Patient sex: F
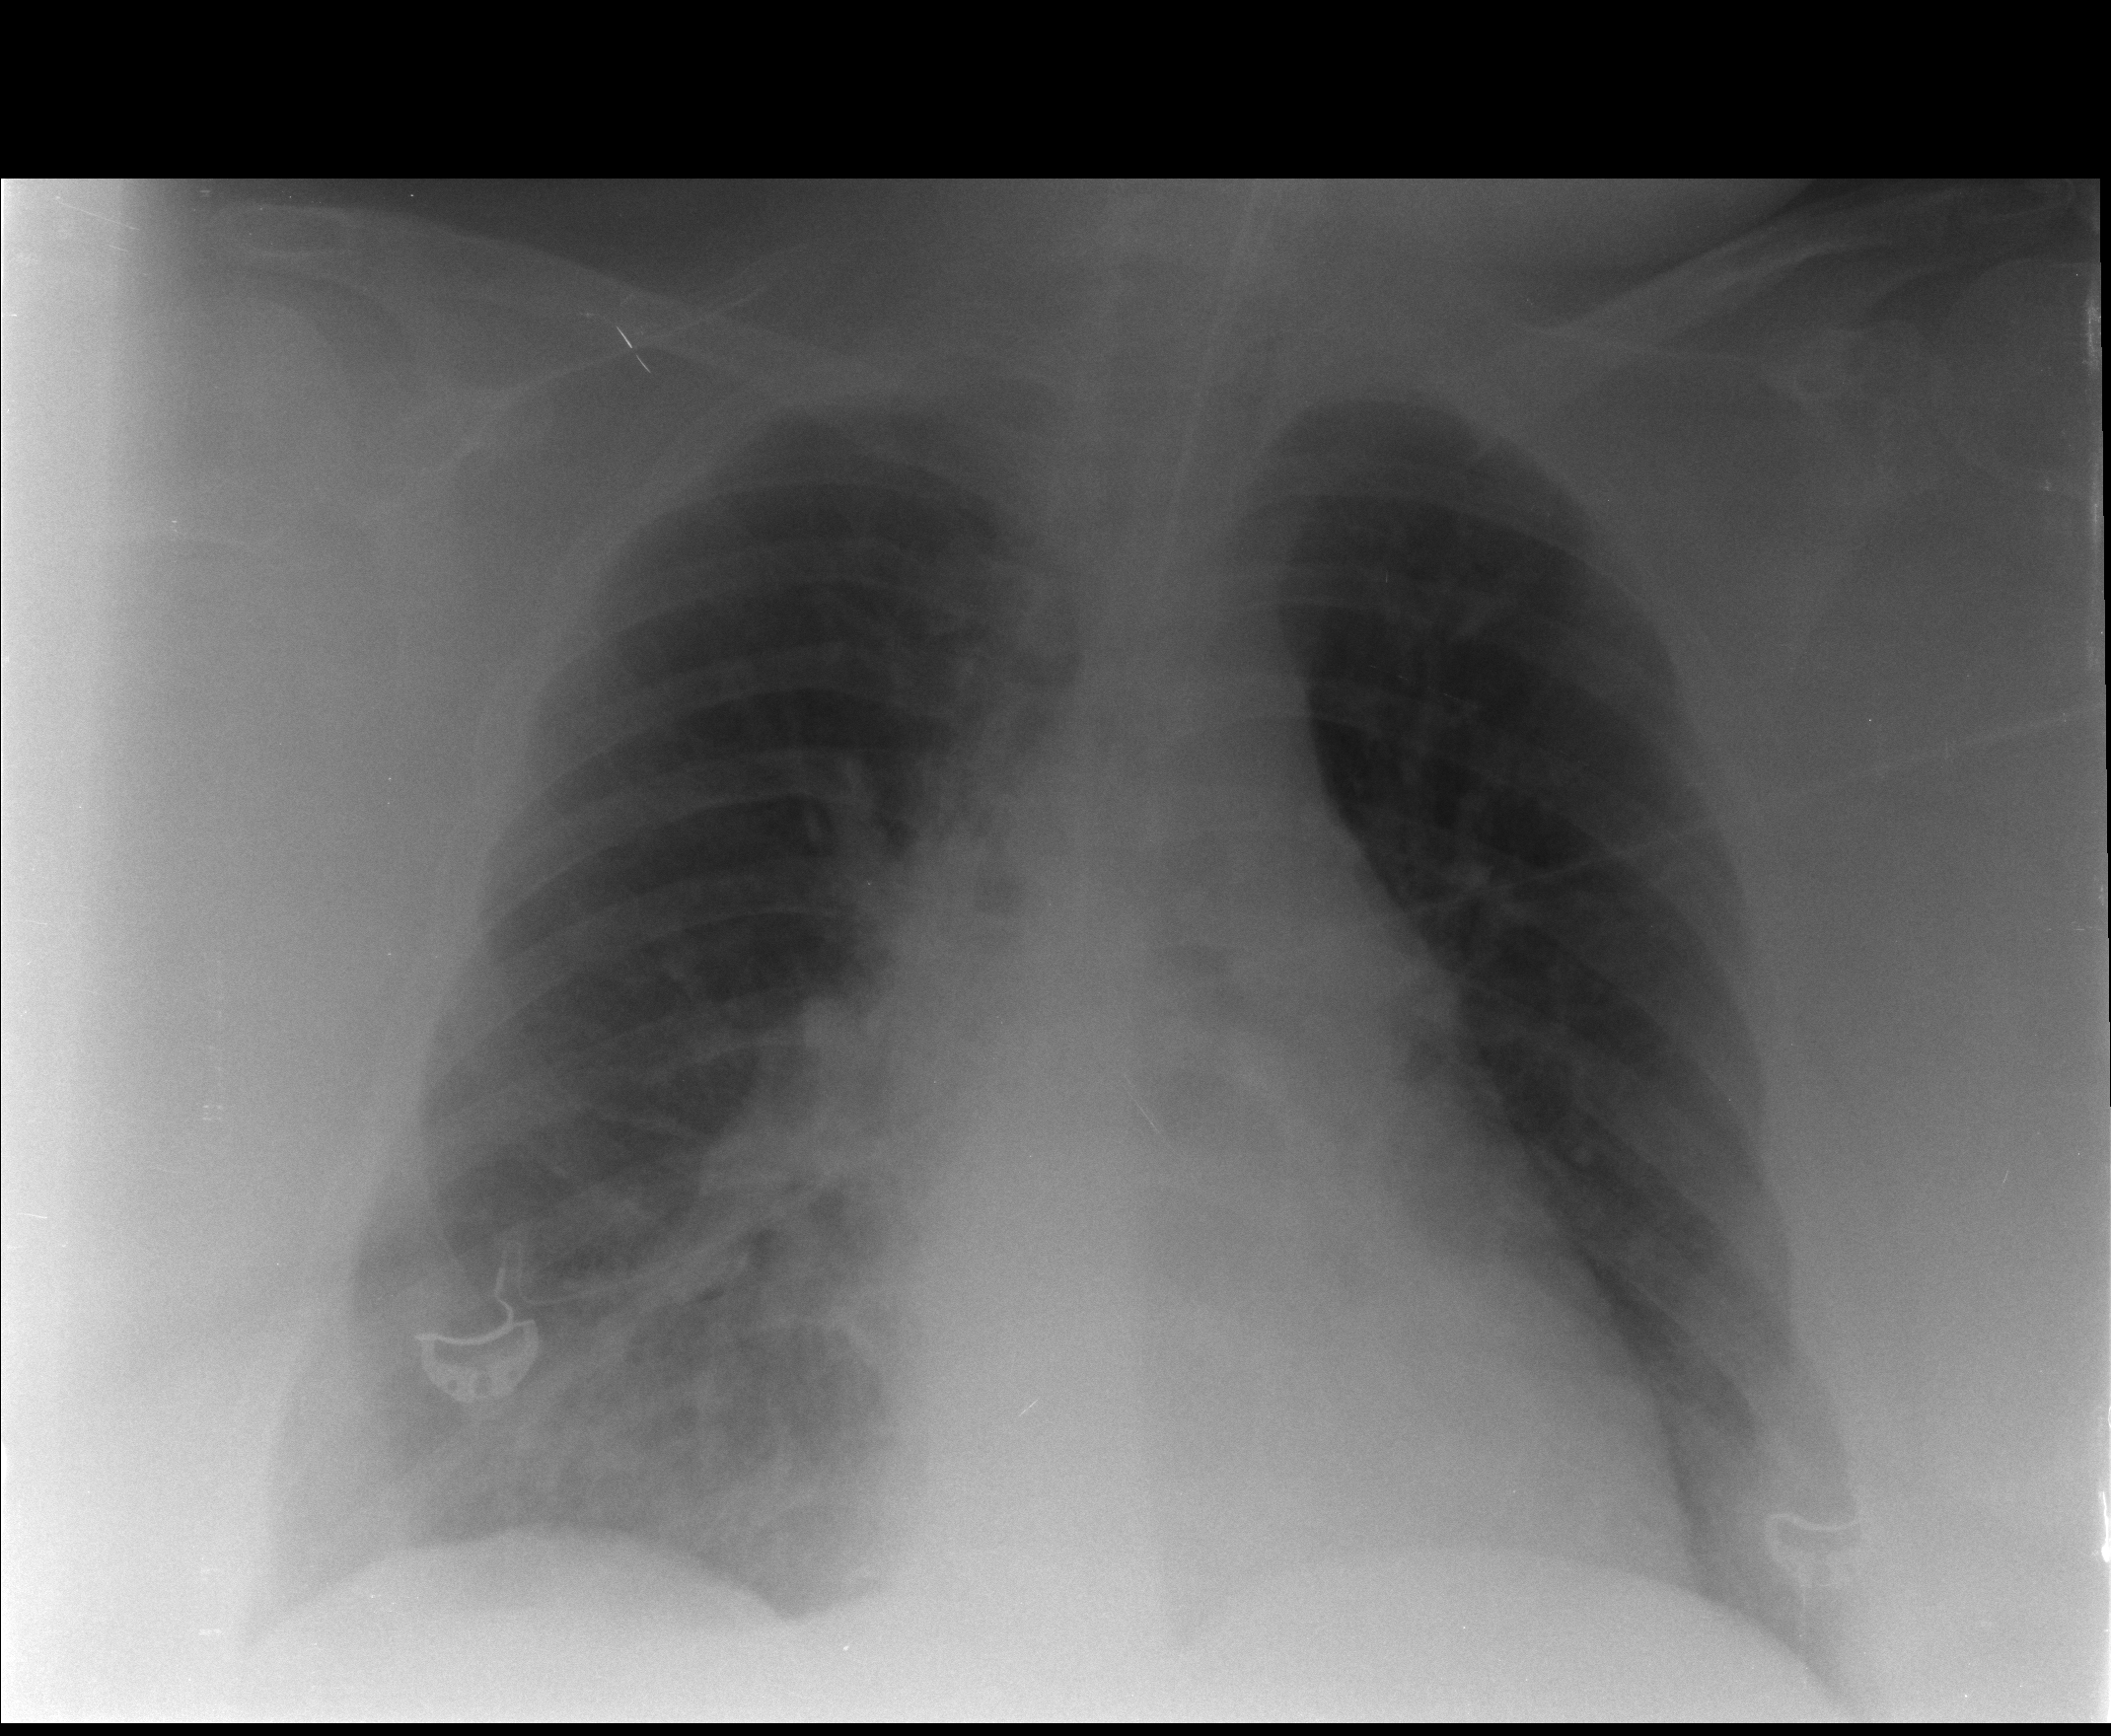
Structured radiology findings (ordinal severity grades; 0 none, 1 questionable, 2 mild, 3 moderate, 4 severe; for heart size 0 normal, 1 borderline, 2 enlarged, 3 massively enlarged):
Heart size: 2
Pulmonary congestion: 0
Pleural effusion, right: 2
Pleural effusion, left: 0
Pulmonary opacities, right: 2
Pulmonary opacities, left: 0
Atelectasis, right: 2
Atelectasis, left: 2